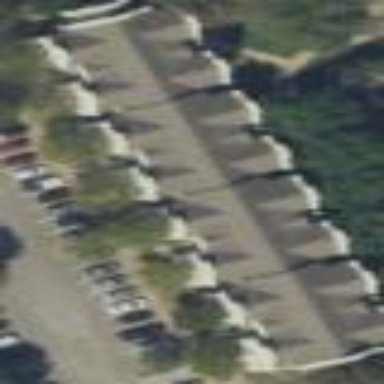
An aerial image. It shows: Dormitory building.